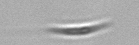
Label: Cylindrotheca